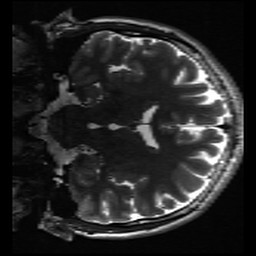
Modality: inplaneT2
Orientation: coronal